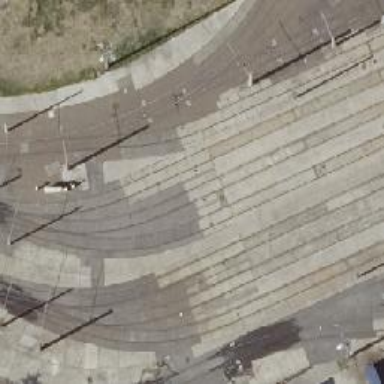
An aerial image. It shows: Tram railway running through yard with contact lines for electrification.